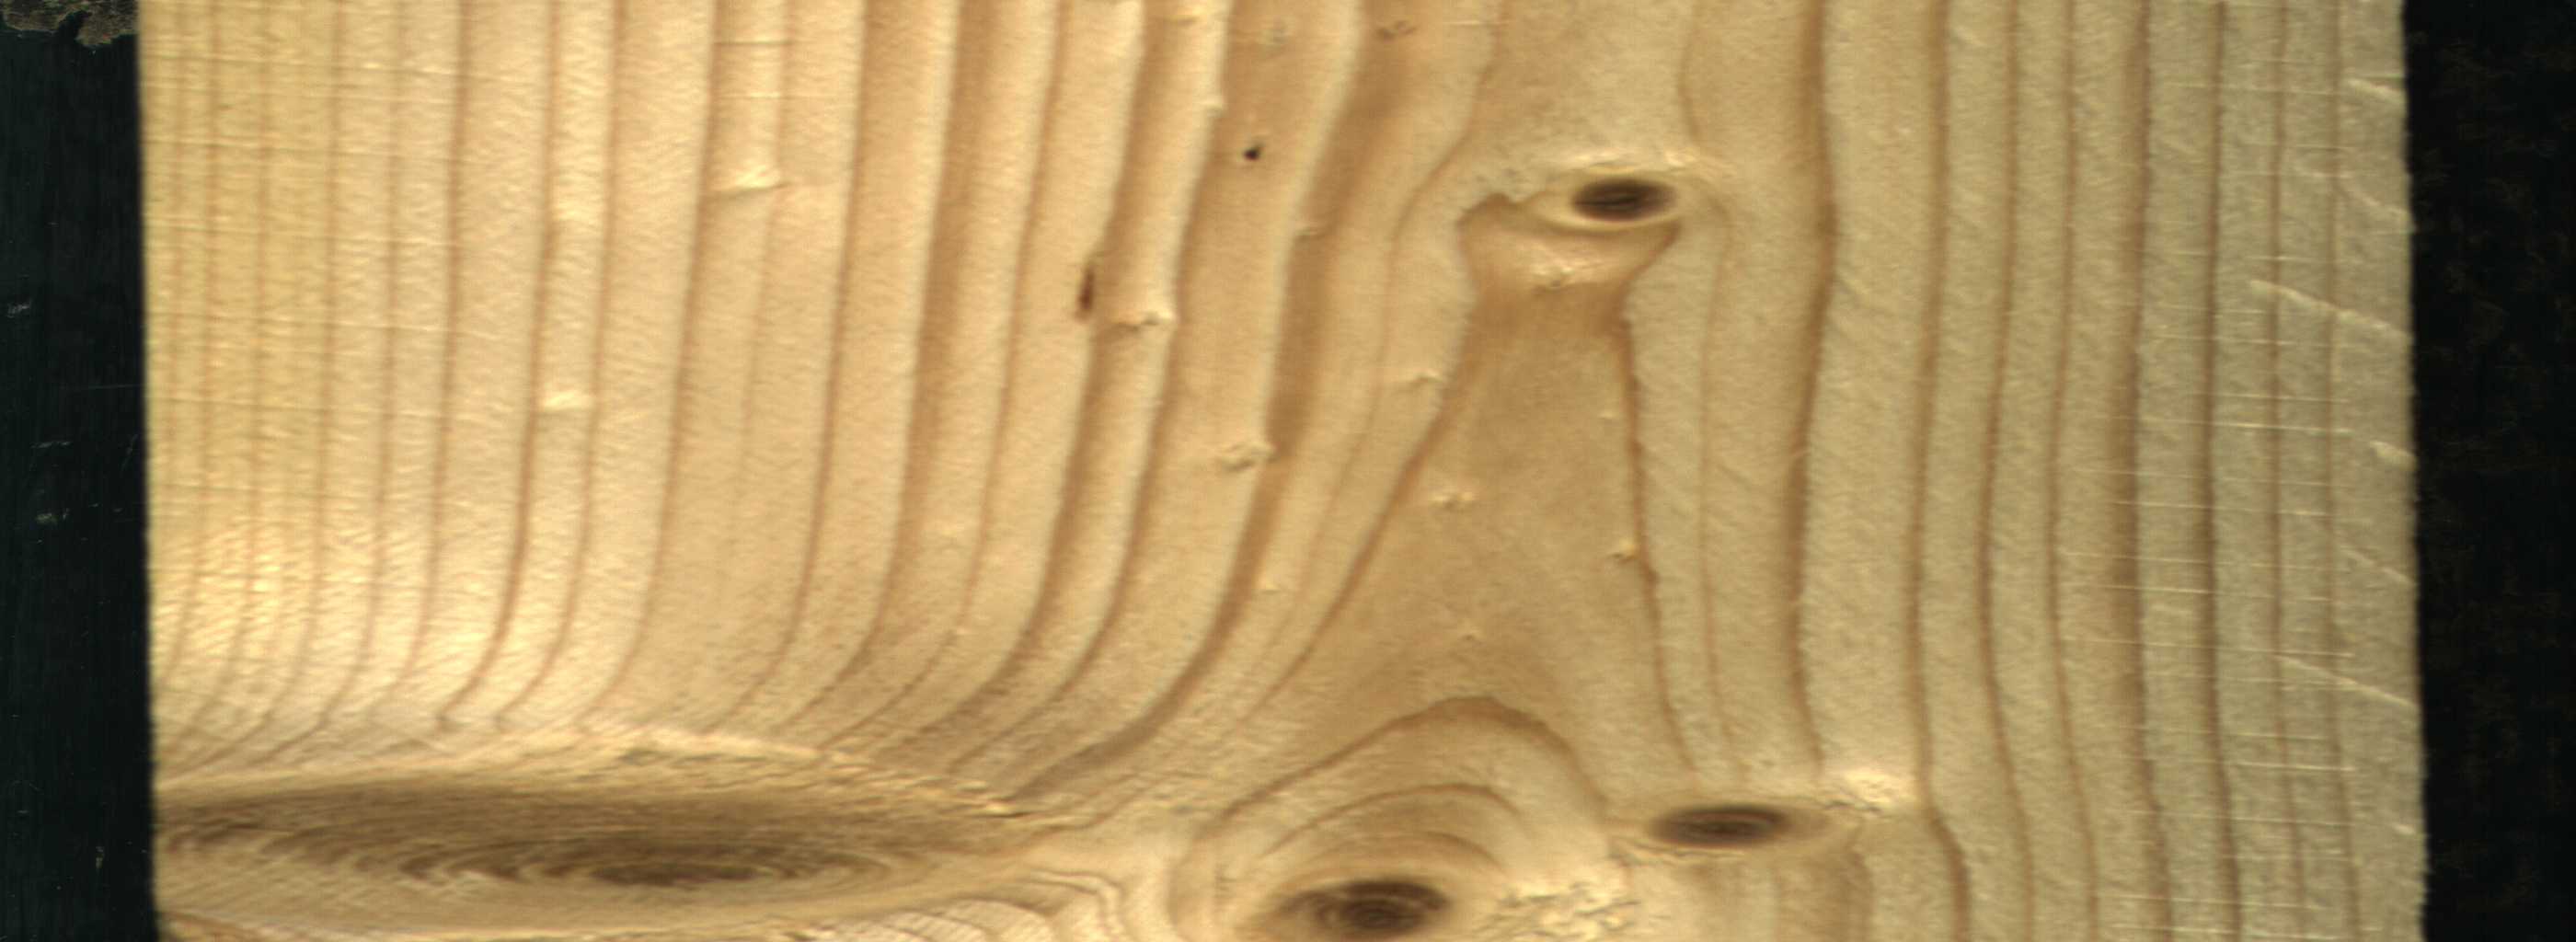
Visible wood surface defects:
Dead_Knot
Live_Knot
Live_Knot
Live_Knot